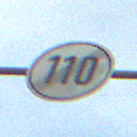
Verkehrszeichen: EndeGeschwindigkeit110
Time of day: MorningAfternoon
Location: Outdoor (Urban)
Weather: PartlyCloudy
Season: NotSpecified
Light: Natural